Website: apple
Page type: billing-address
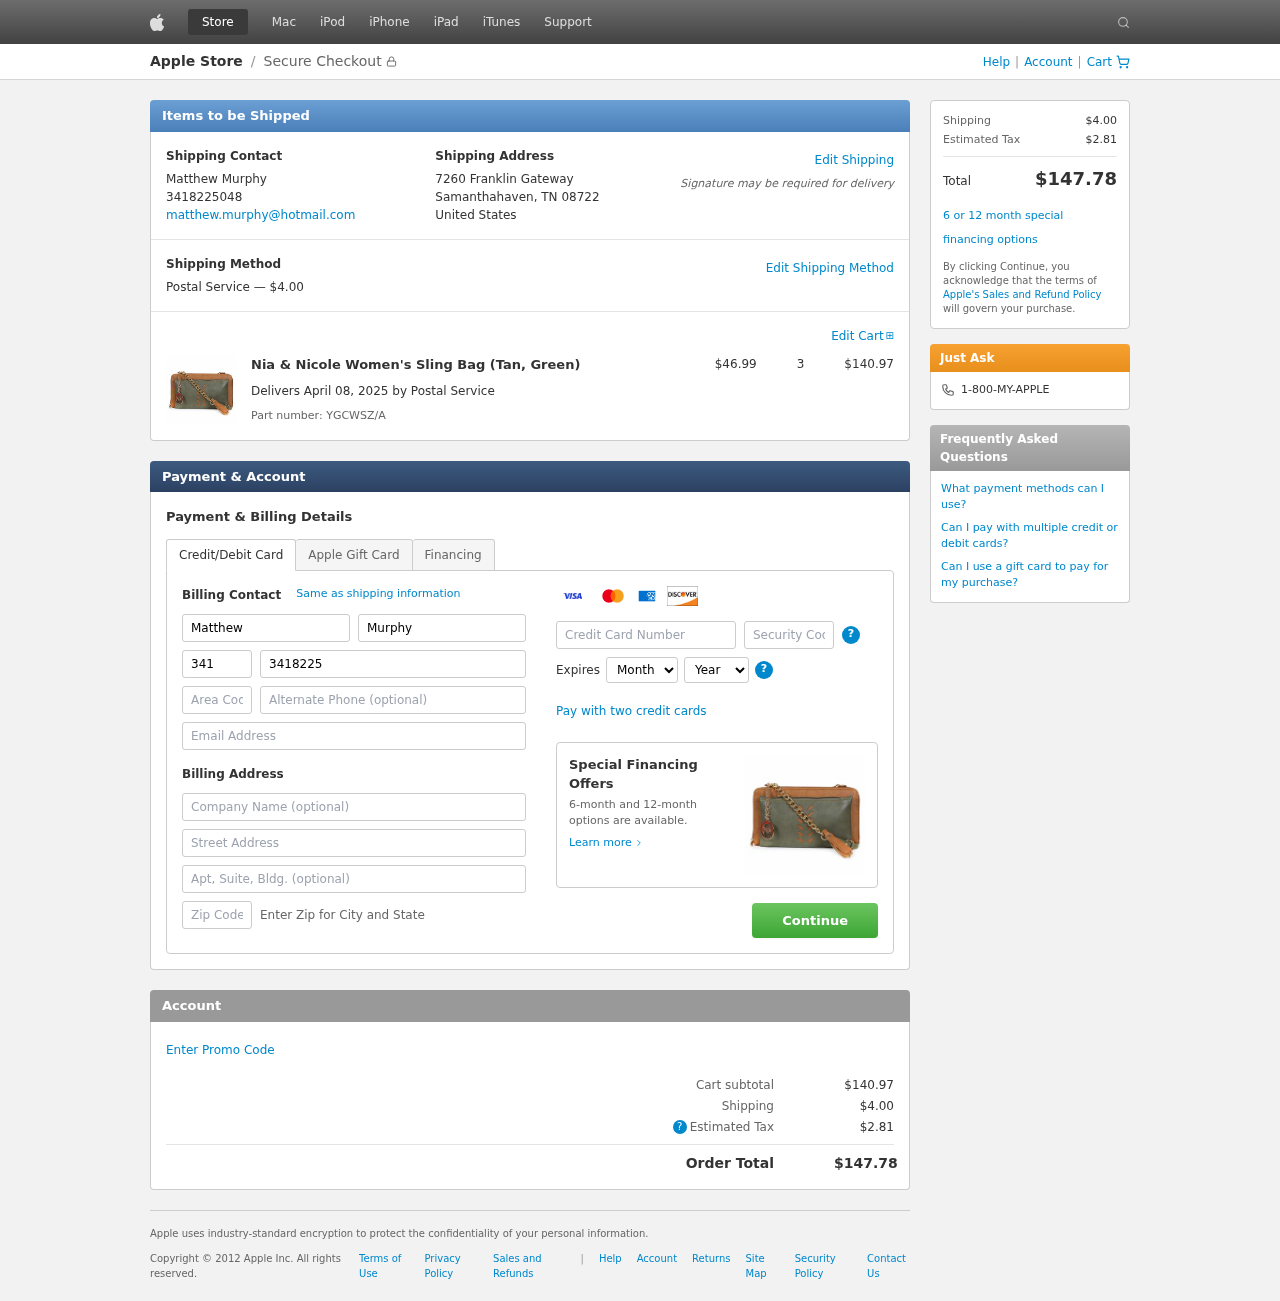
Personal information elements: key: PII_CARD_CVV
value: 483
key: PII_CARD_EXPIRY_MONTH
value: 04
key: PII_CARD_EXPIRY_YEAR
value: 30
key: PII_CARD_NUMBER
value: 6011 4183 2139 6408
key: PII_CITY_STATE_ZIP
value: Samanthahaven, TN 08722
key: PII_COMPANY
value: Love-Flores
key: PII_COUNTRY
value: United States
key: PII_EMAIL
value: matthew.murphy@hotmail.com
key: PII_FIRSTNAME
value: Matthew
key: PII_FULLNAME
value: Matthew Murphy
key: PII_LASTNAME
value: Murphy
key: PII_PHONE
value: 3418225048
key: PII_PHONE_ALT
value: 3535448781
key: PII_PHONE_ALT_AREA
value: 353
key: PII_PHONE_AREA
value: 341
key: PII_POSTCODE2
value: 45605
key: PII_STREET
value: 7260 Franklin Gateway
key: PII_STREET2
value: Suite 250
Product elements: key: PRODUCT1_NAME
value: Nia & Nicole Women's Sling Bag (Tan, Green)
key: PRODUCT1_PRICE
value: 46.99
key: PRODUCT1_QUANTITY
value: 3
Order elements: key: ORDER_SHIPPING_COST
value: $4.00
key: ORDER_SUBTOTAL
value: $140.97
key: ORDER_DELIVERY_DATE
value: April 08, 2025
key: ORDER_PART_NUMBER
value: YGCWSZ/A
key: ORDER_TAX
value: $2.81
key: ORDER_TOTAL
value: $147.78